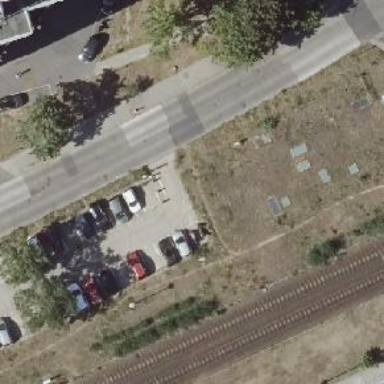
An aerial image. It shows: Concrete parking aisle as service road.